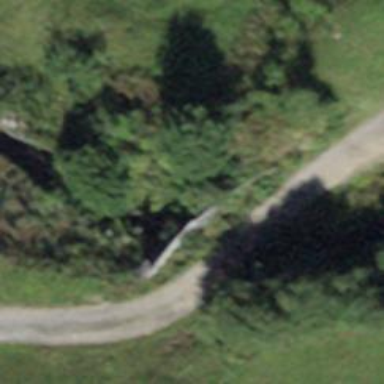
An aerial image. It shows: Culvert tunnel.